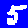
Digit: 5